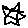
Label: star